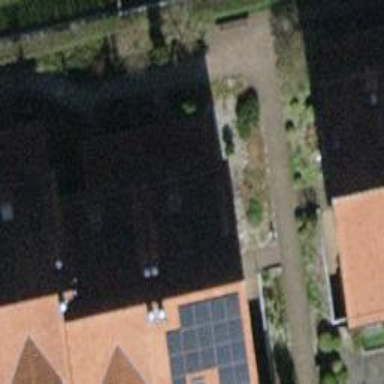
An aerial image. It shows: Terrace building.